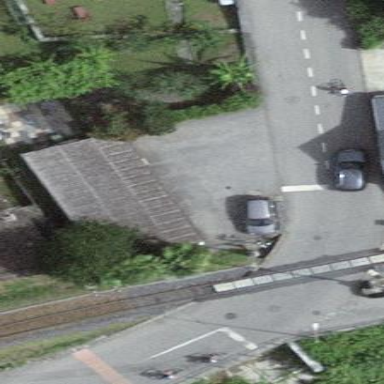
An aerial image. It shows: Group of garages.